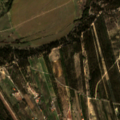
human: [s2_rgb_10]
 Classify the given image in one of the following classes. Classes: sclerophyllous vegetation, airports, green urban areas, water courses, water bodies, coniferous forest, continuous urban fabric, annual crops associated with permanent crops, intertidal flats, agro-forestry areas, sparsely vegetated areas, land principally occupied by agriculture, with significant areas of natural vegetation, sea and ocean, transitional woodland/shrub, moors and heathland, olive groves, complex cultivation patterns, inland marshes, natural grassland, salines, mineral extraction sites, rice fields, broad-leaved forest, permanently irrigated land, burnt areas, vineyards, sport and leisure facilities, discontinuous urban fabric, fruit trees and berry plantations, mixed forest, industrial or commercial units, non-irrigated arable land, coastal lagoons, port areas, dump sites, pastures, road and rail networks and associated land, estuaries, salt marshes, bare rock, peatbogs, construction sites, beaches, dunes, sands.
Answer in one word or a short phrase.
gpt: permanently irrigated land, annual crops associated with permanent crops, agro-forestry areas, broad-leaved forest